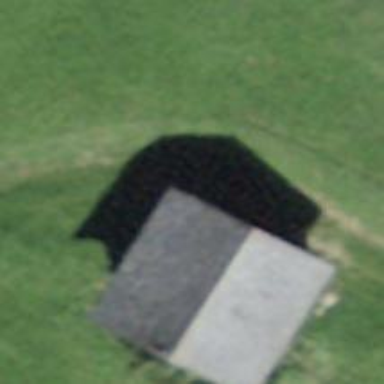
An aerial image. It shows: Barn.